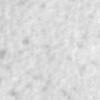
Label: no_change